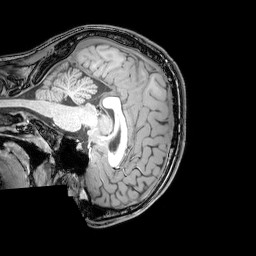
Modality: T1w
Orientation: sagittal
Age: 21
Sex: male
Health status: healthy
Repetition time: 0.081 s
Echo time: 0.037 s